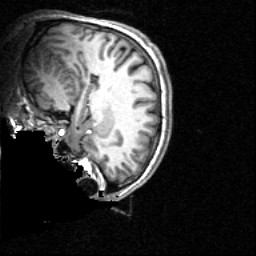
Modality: T1w
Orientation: sagittal
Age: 32
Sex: male
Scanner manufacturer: siemens
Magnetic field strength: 3 T
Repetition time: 2.3 s
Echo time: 0.0021 s